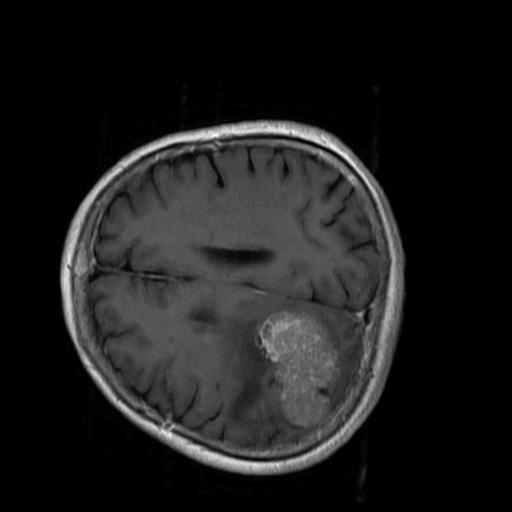
Label: brain_menin